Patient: sex F, age 54
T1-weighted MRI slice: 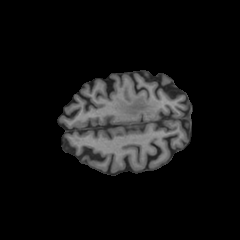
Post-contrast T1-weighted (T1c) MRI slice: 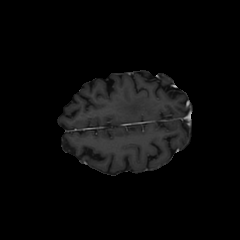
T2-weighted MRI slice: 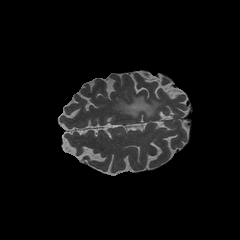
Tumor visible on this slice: yes
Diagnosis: Glioblastoma, IDH-wildtype
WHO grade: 4